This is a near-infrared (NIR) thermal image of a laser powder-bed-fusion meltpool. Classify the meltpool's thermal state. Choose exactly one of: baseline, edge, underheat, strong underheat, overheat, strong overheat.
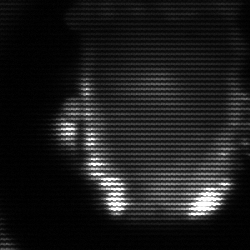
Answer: baseline